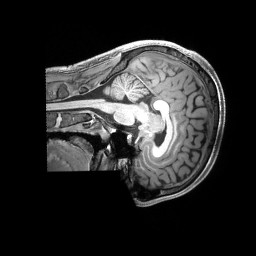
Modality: T1w
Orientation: sagittal
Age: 28
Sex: male
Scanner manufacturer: siemens
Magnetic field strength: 3 T
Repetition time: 2.3 s
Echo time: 0.00228 s